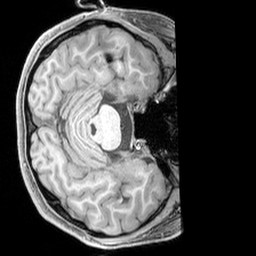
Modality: T1w
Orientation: axial
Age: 19
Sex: female
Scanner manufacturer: siemens
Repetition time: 2.3 s
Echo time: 0.00226 s